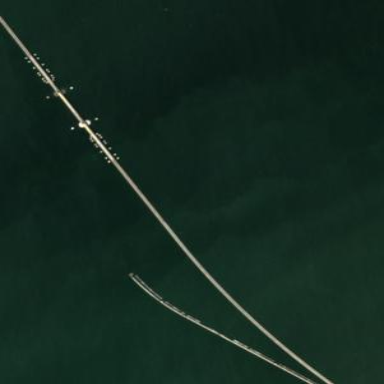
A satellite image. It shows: Man-made bridge.